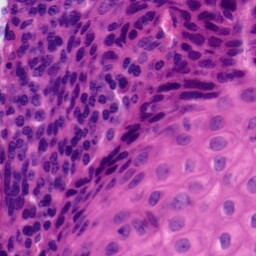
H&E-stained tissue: Tonsil